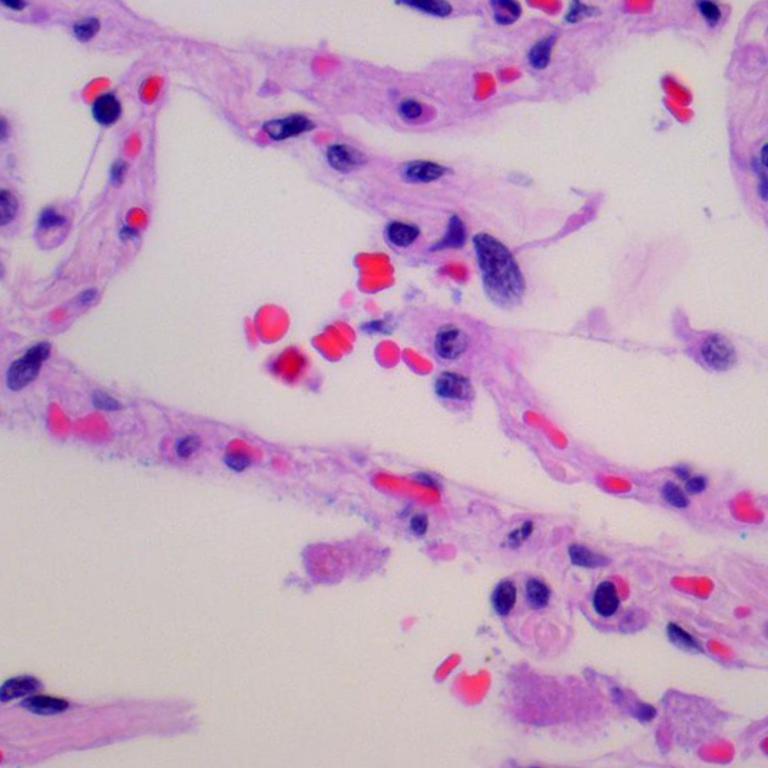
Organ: lung
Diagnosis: benign